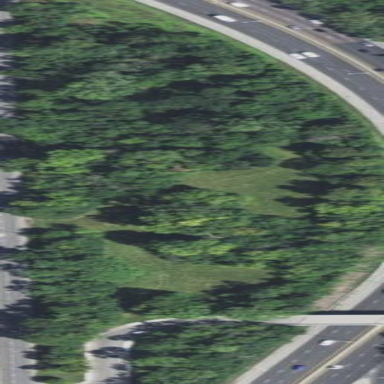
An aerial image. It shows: Mixed leaf woodland.